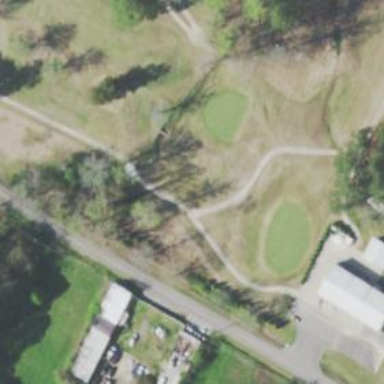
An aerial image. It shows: Path used for both walking and golf.